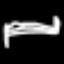
Label: bed